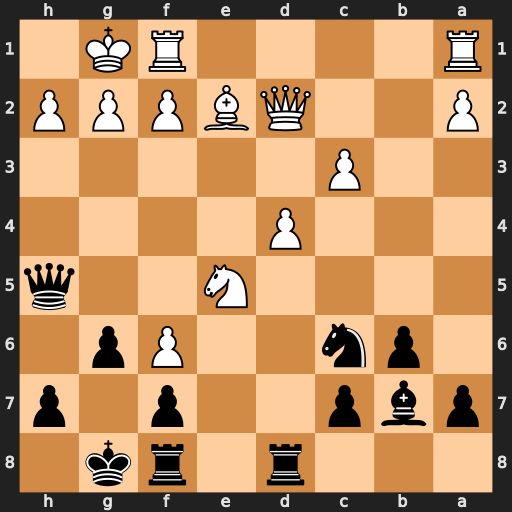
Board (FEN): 3r1rk1/pbp2p1p/1pn2Pp1/4N2q/3P4/2P5/P2QBPPP/R4RK1
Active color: b
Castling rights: -
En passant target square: -
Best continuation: Qxe5 dxe5 Rxd2